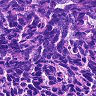
Metastatic tissue present: no